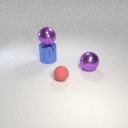
small red rubber sphere to the right of large blue metal cylinder